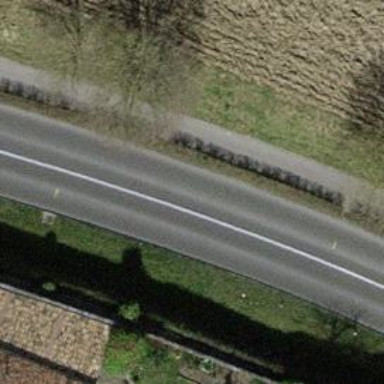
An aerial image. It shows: Hedge barrier.